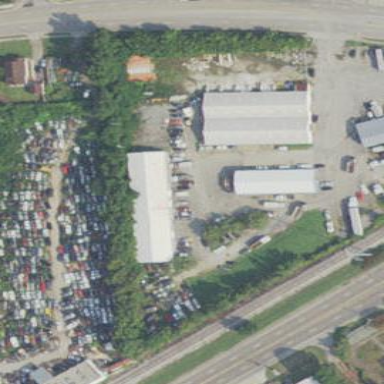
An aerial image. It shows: Industrial area designated as scrap yard.